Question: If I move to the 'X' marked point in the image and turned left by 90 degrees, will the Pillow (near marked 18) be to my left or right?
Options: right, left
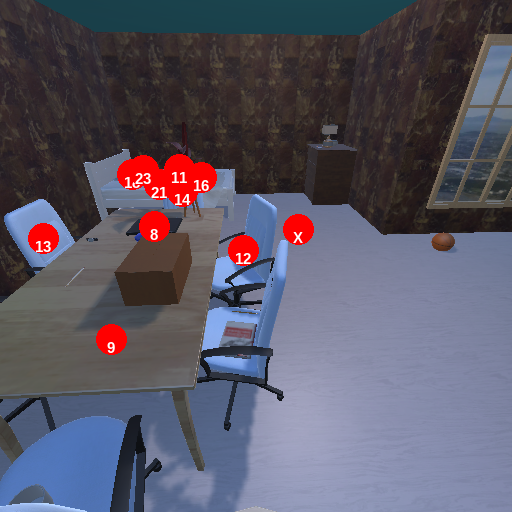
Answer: right